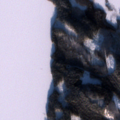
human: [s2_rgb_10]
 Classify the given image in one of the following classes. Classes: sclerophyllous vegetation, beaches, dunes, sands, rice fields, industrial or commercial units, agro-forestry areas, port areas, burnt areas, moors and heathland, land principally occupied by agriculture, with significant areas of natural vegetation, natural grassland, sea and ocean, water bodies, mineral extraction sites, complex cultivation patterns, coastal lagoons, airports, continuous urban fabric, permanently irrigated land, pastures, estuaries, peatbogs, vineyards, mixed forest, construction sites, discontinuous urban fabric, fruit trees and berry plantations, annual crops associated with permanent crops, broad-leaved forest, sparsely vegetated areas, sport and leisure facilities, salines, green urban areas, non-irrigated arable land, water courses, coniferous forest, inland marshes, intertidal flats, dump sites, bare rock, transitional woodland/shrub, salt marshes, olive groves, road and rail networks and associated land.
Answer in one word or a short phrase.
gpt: broad-leaved forest, coniferous forest, mixed forest, water bodies